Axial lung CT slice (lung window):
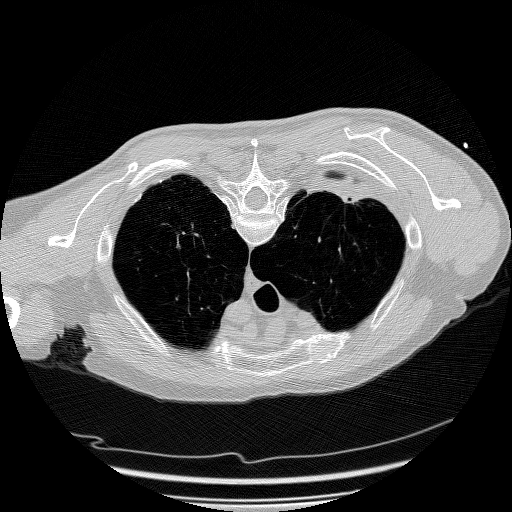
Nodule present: no